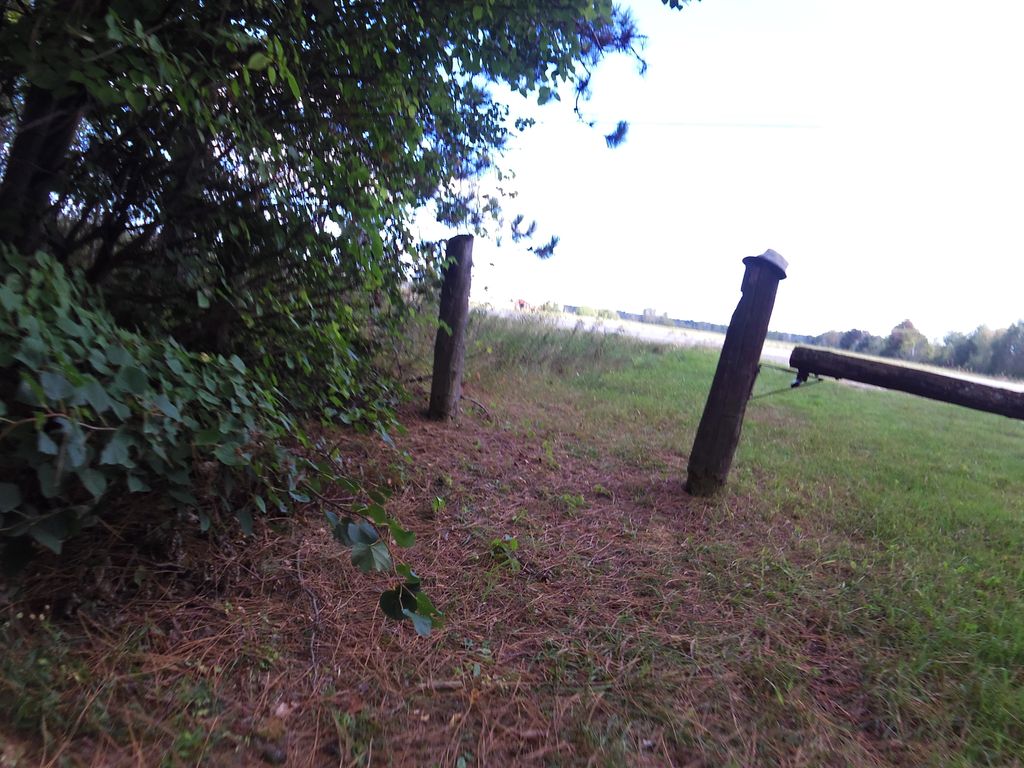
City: ottawa-gatineau